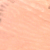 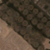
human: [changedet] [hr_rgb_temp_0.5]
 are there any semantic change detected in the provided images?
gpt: The area was urbanized.